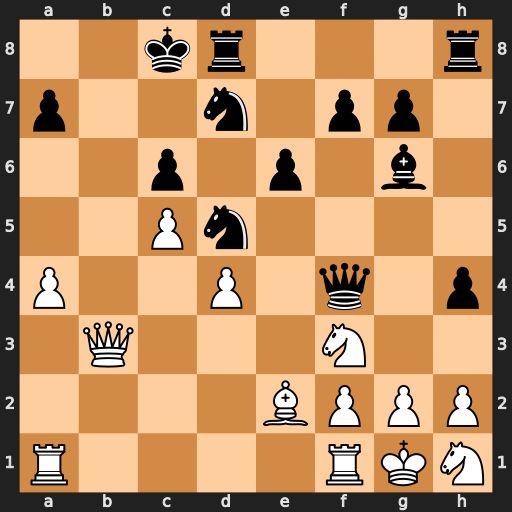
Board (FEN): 2kr3r/p2n1pp1/2p1p1b1/2Pn4/P2P1q1p/1Q3N2/4BPPP/R4RKN
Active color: w
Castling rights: -
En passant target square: -
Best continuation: Ba6+ Kc7 Qb7#